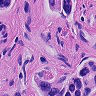
Metastatic tissue present: yes